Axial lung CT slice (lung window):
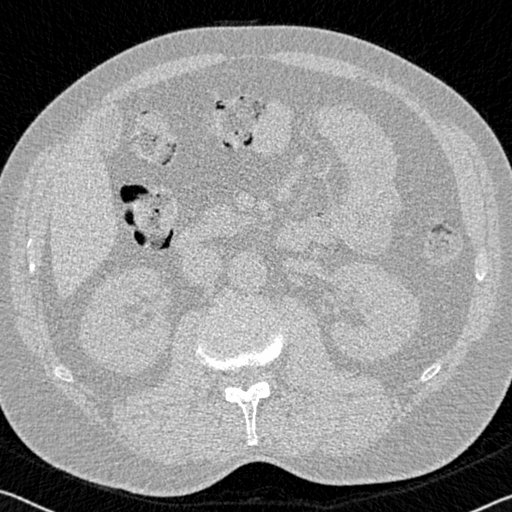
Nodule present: no